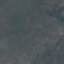
Land use / land cover class: HerbaceousVegetation